Aerial crown-view tile of a tropical tree (Barro Colorado Island, Panama), acquired 20240918:
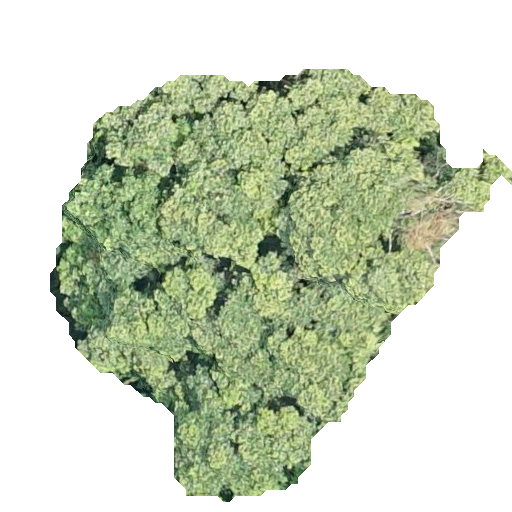
Species: Luehea seemannii
GBIF accepted scientific name: Luehea seemannii
Crown area: 191.622 m²